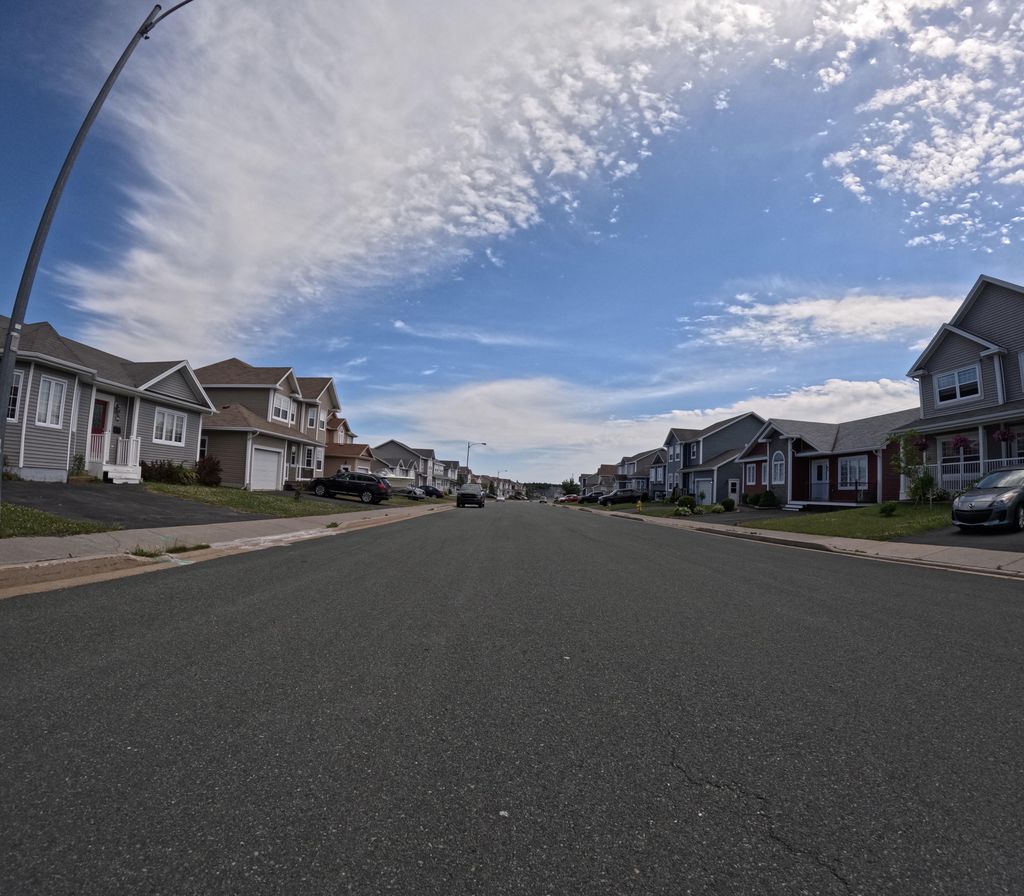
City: st_johns